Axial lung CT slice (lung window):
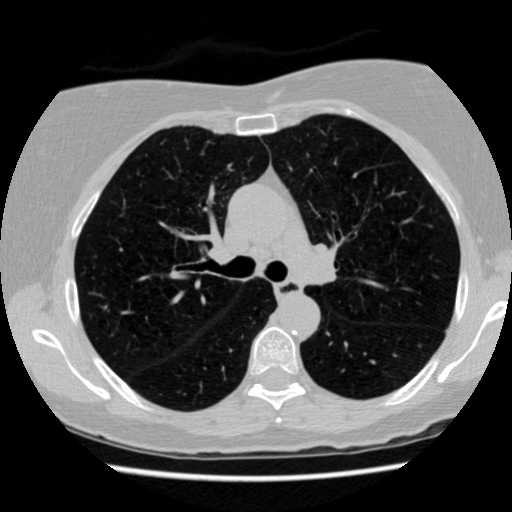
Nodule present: no